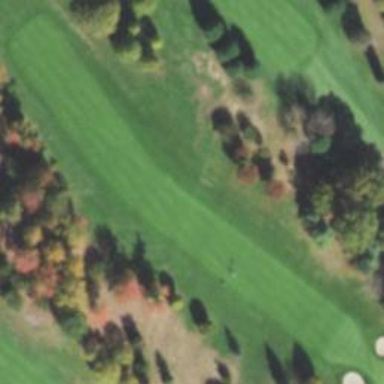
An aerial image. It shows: Grassy area designated as golf fairway.